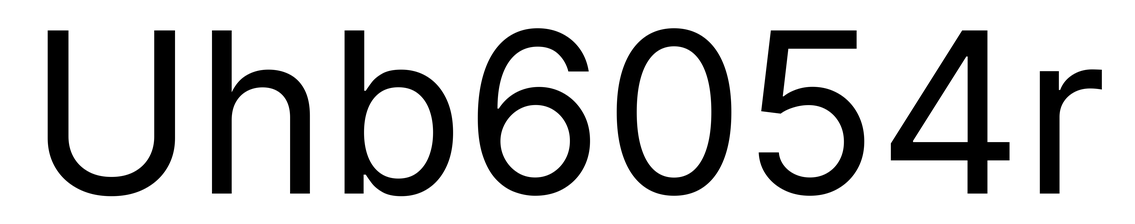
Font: Inter_Regular